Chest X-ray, AP view. Patient: 34 years old, sex M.
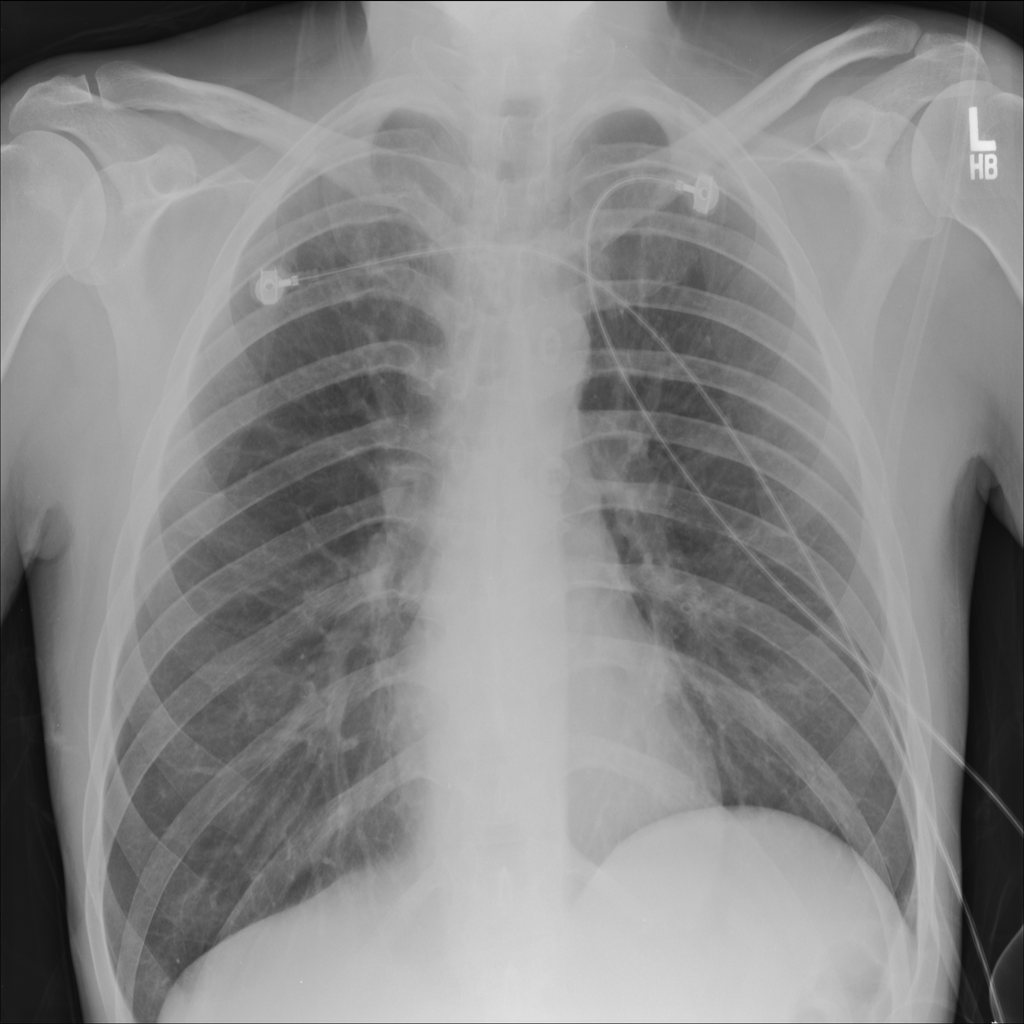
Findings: No Finding